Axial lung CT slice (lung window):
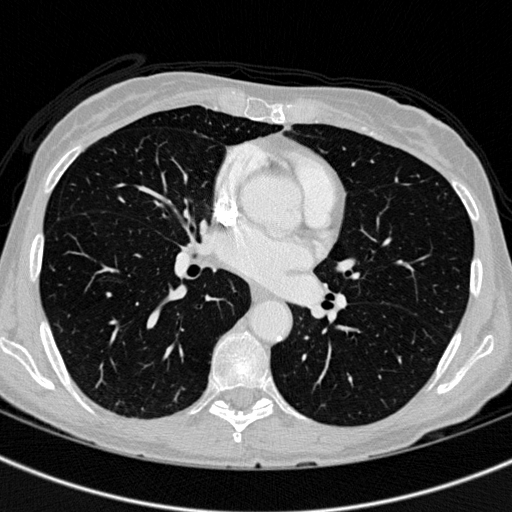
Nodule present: no